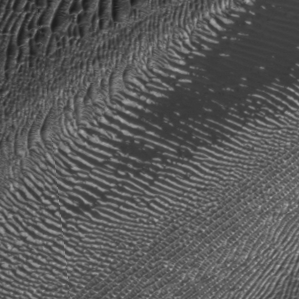
Label: frost